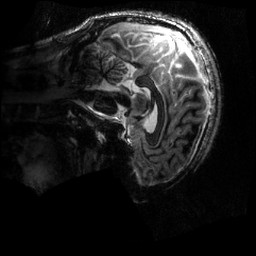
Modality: MP2RAGE
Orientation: sagittal
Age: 20
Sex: male
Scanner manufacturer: siemens
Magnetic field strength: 6.98 T
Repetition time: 6 s
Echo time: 0.00283 s